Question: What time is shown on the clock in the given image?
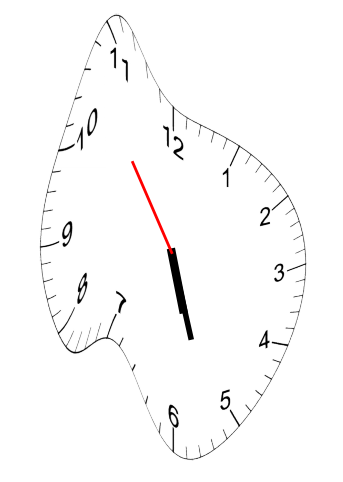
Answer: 05:26:54